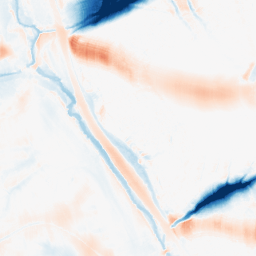
Category: morphological
Decomposition family: morphological_ellipse
Decomposition parameters: operation: average
width: 50
height: 30
Upsampling method: sinc_hamming
Upsampling parameters: scale: 4
kernel_size: 8
Upsampling scale: 4